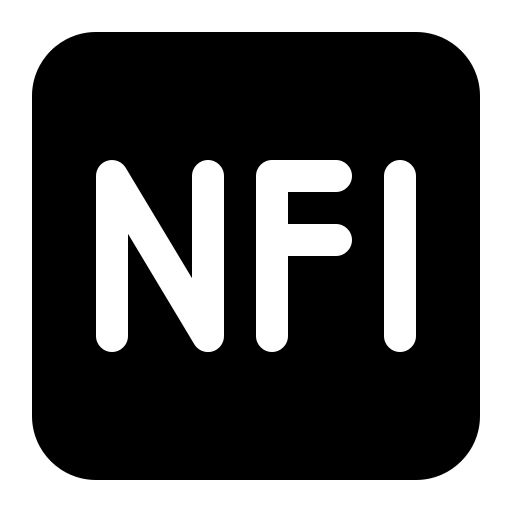
Tags: icon, FontAwesome, fa-icon, solid, square, nfi